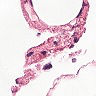
Metastatic tissue present: no